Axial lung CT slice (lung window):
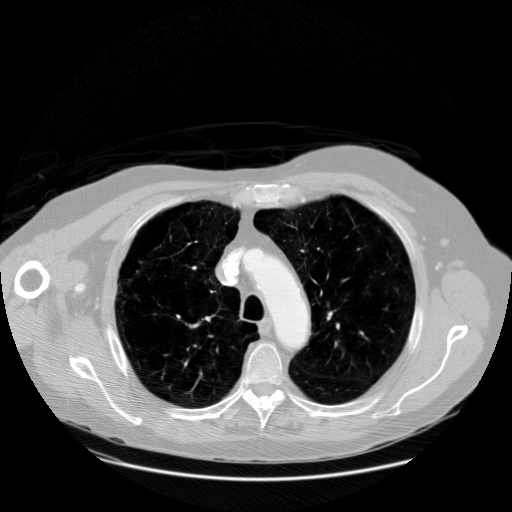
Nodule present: no